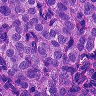
Metastatic tissue present: yes